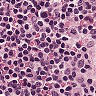
Metastatic tissue present: no